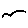
Label: bird